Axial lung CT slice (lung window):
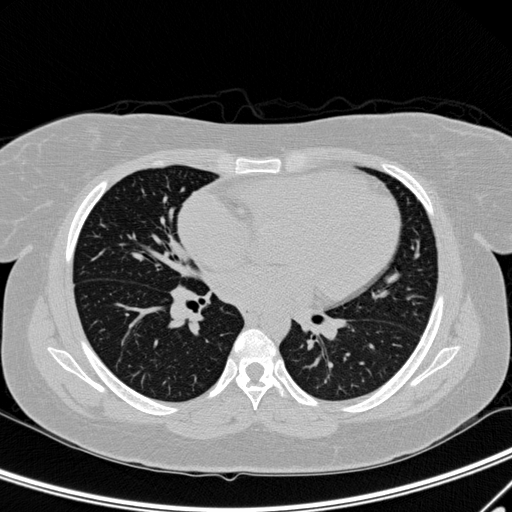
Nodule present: no